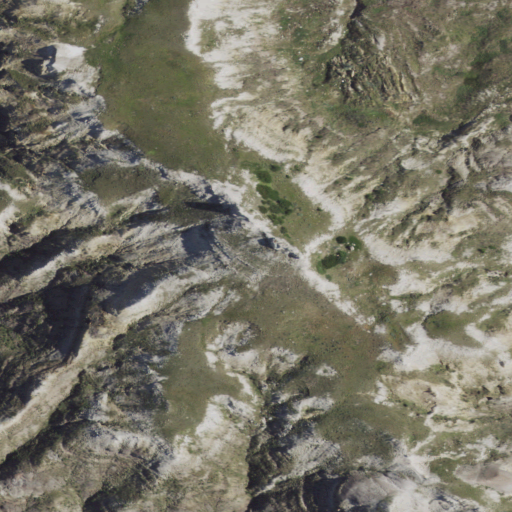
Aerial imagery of mountain in South Dakota named Sheep Mountain containing grassland, shrub, and barren land